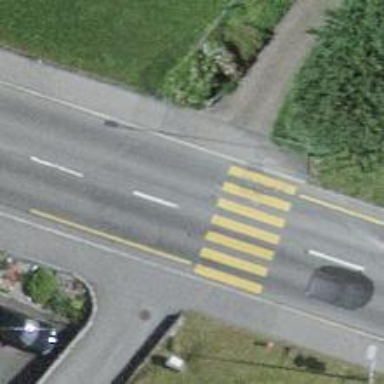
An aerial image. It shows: Uncontrolled zebra crossing on the road.